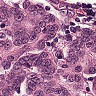
Metastatic tissue present: yes